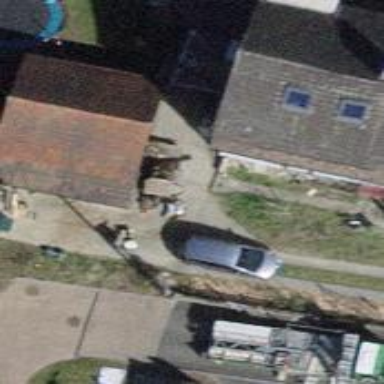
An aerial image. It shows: Shed building.